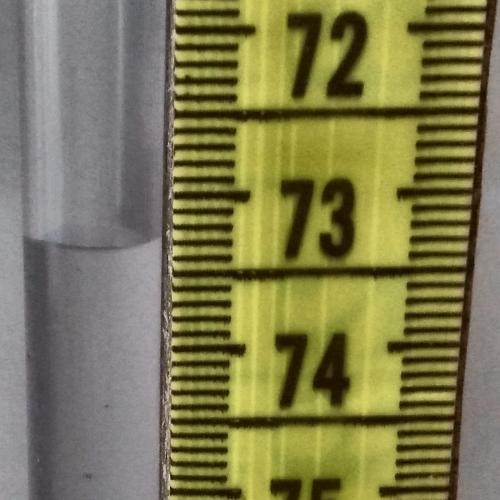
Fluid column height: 73.3 cm